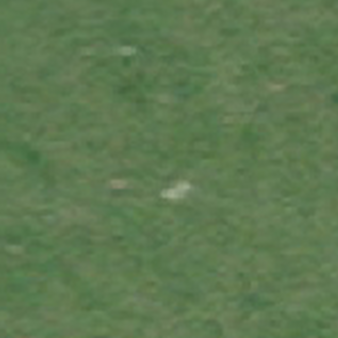
Label: other